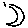
Label: moon